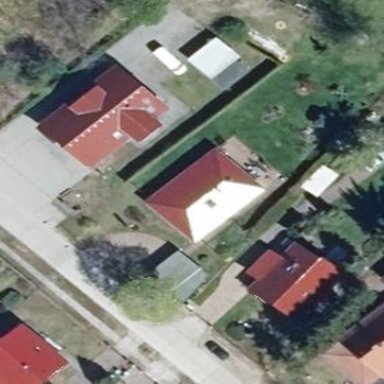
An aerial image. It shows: Detached residential building with hipped roof shape.